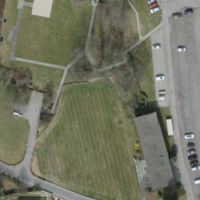
EUNIS habitat code: 55
Species observed at this site:
Sambucus nigra